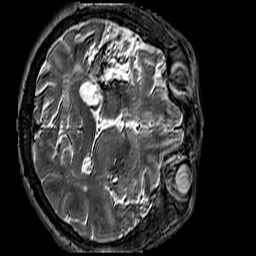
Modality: T2w
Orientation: axial
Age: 45
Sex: male
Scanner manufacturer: siemens
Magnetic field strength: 3 T
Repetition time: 3.2 s
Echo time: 0.212 s